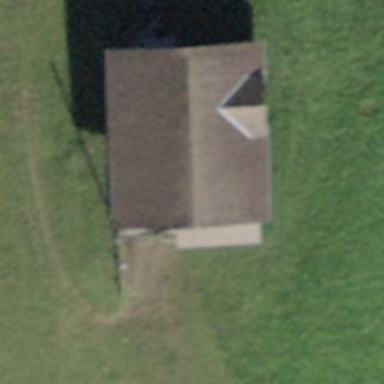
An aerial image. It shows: Barn.